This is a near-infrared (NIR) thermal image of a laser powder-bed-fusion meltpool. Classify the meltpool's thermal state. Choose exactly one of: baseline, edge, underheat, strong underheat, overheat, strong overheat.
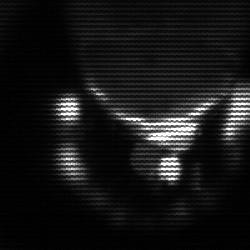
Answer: baseline